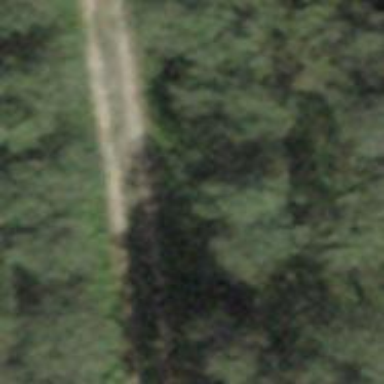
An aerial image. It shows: Unpaved track road.